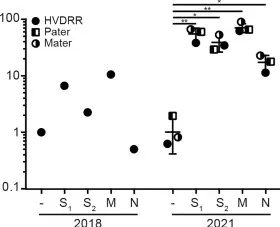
Normal cytokine profile of SARS-CoV-2-specific T cells from the HVDRR patient and her parents. (C-H) Cytokine mRNA and cytokine concentration in the supernatants of PBMC obtained from the HVDRR patient in 2018 and from the HVDRR patient and her parents in 2021 and stimulated as described above. IL-2.
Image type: pathology (pas)